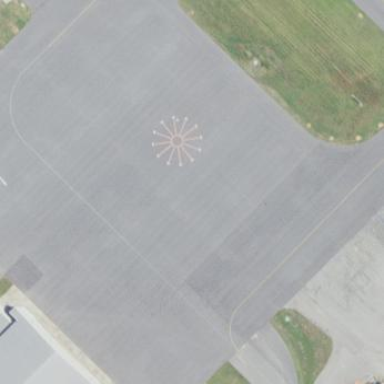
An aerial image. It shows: Apron at the airport.